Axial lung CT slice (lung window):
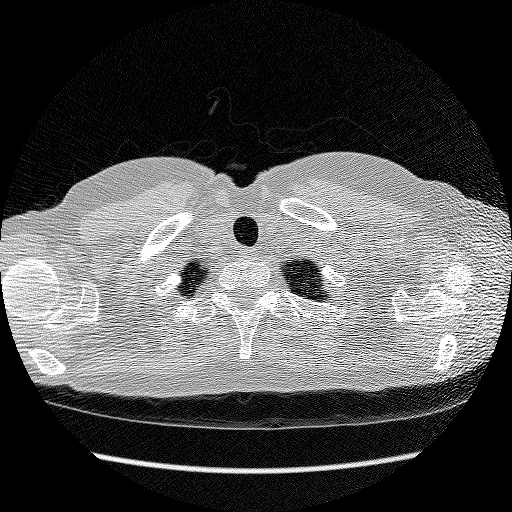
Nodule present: no